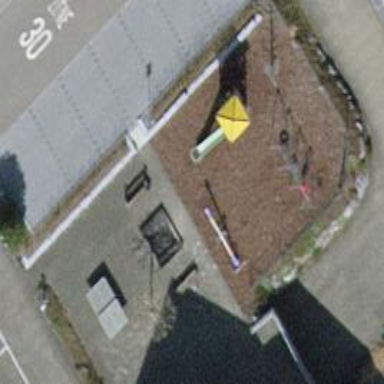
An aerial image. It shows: Playground area for leisure land.